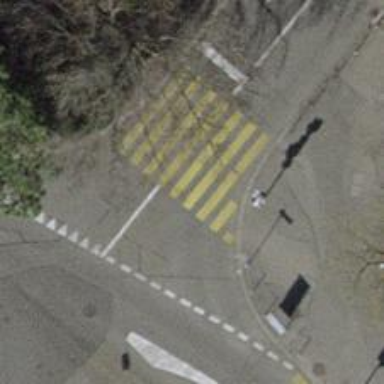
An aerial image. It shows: Footway with zebra crossing marking.